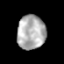
Tissue: prostate
Cell type: T cells
Senescence score: 0.3606
Nuclear area (px): 948
Mean DAPI intensity: 175.049